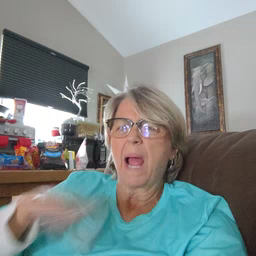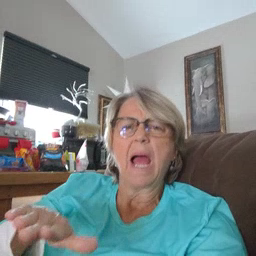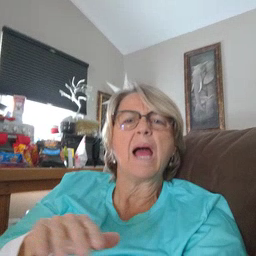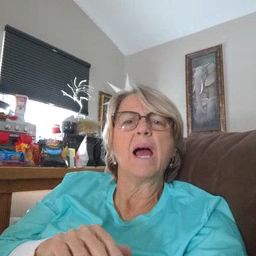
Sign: bad